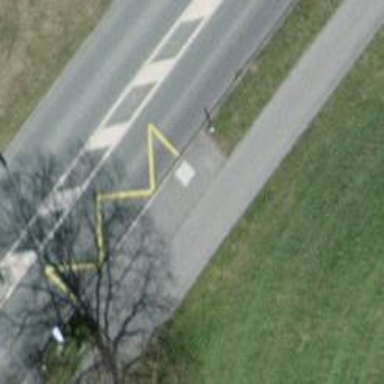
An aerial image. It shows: Bus stop with platform for public transport.